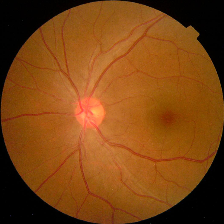
Diabetic retinopathy grade: No DR